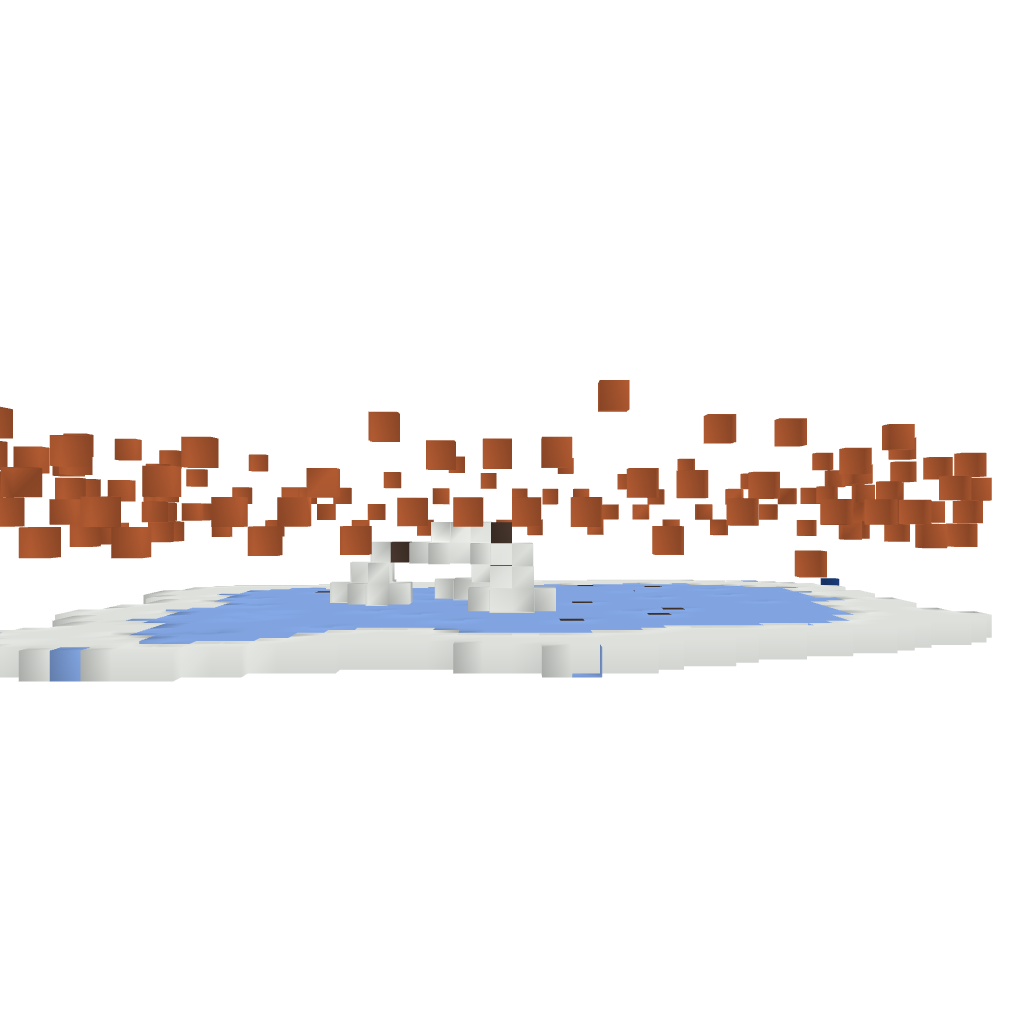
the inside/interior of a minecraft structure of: Ice Arena